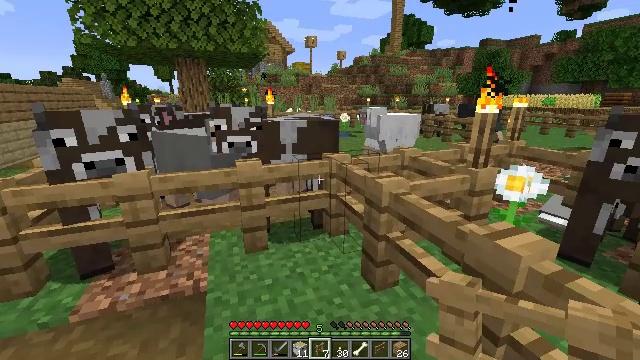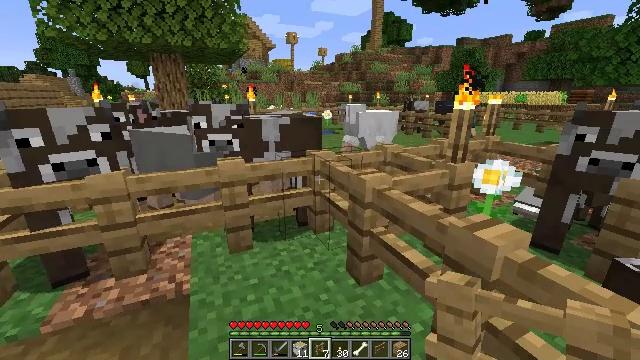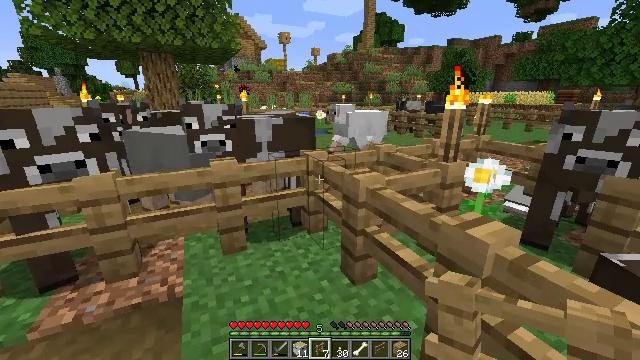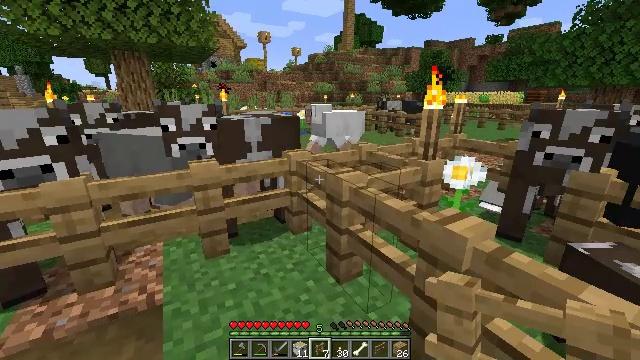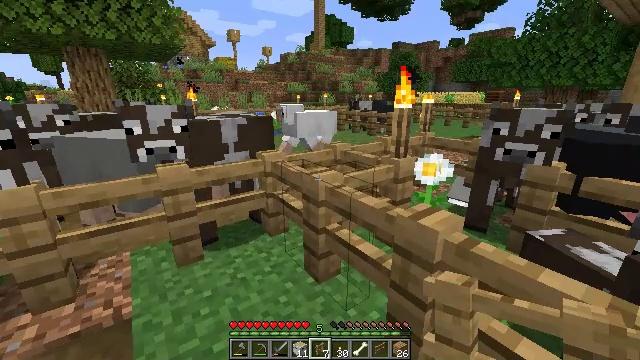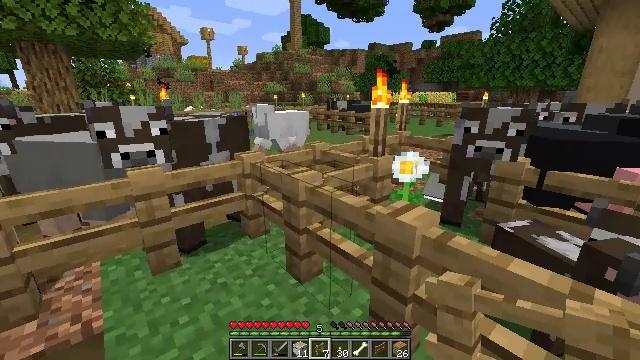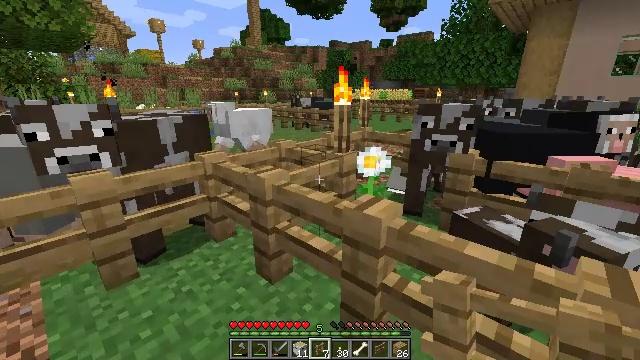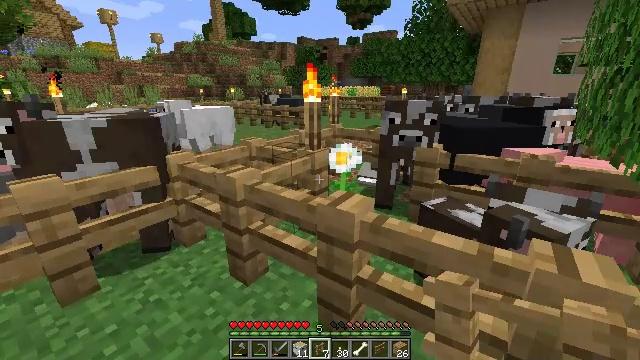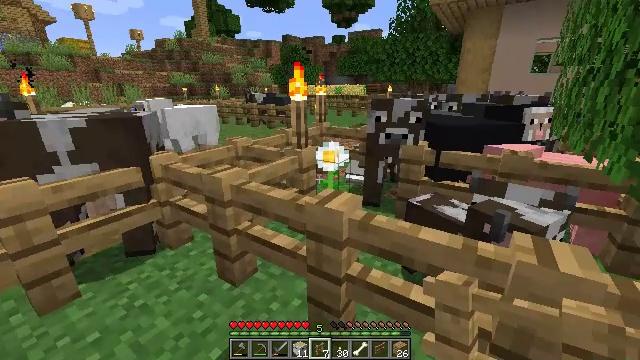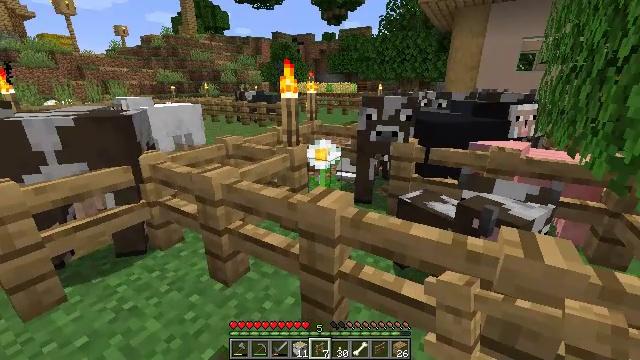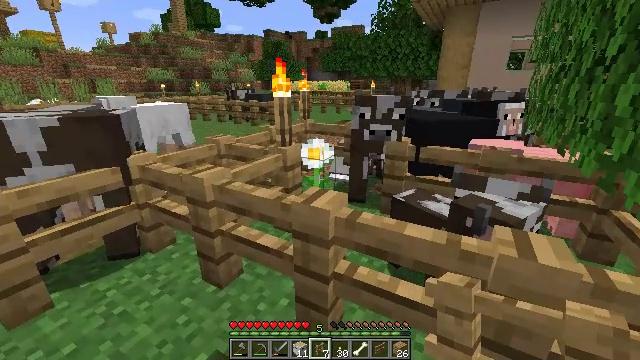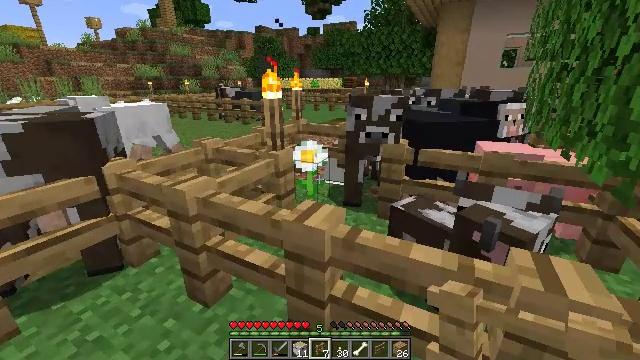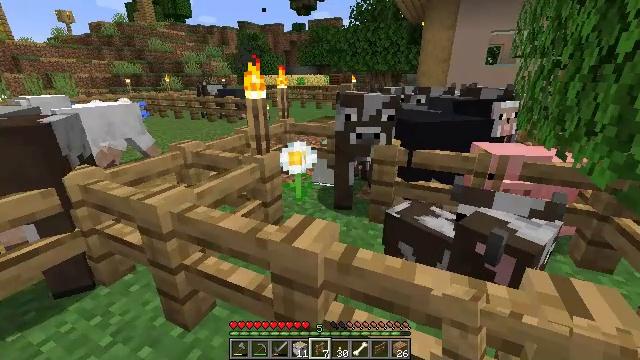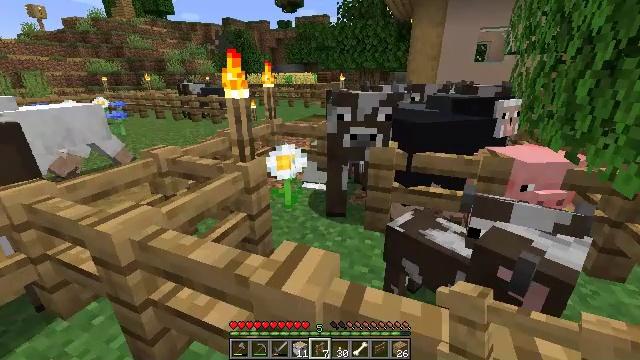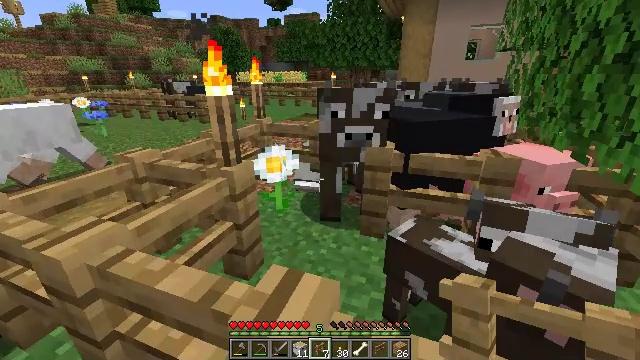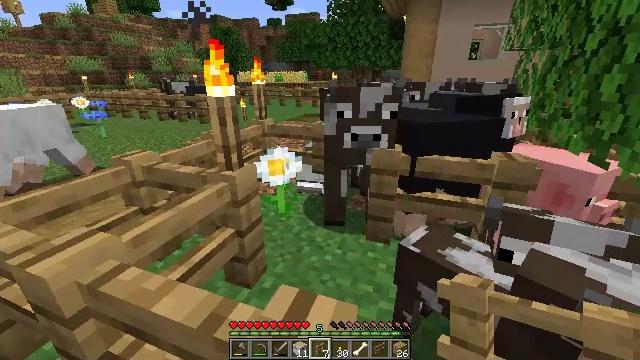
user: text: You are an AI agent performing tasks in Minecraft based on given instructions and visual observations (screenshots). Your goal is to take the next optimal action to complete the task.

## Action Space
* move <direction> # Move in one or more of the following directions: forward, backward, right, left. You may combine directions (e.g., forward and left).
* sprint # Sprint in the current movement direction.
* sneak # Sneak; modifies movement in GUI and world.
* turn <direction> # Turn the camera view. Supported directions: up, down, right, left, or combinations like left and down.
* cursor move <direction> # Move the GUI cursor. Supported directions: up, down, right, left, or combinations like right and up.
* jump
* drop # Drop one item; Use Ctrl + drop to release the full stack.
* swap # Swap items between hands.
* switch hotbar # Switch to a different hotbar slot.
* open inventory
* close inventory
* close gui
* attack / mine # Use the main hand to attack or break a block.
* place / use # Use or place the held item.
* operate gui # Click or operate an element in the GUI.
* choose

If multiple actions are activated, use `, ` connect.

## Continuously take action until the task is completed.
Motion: motion action
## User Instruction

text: Mine the oak fence from the structure.
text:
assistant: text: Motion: turn right
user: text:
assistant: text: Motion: turn right
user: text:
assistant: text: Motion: turn right
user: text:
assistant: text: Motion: turn right
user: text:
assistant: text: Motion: turn right
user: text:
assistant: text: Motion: turn right
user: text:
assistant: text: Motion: turn right
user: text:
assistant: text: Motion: turn right
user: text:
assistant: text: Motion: turn right
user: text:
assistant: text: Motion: move forward, turn right
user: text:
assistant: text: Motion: move forward, turn right
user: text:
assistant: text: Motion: move forward, turn right
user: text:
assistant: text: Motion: move forward, turn right
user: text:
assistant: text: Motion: move forward, turn right
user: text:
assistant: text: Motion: move forward
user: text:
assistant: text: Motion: move forward
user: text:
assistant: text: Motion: move forward
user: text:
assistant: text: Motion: move forward, turn right and down
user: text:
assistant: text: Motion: move forward, turn right and down
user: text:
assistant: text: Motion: move forward, turn right and down
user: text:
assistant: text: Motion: turn right and down
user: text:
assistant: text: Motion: no_op
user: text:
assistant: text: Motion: no_op
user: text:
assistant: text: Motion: no_op
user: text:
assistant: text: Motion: no_op
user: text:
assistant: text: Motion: no_op
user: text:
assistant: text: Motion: no_op
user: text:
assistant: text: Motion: no_op
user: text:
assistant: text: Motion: no_op
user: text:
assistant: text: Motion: turn left